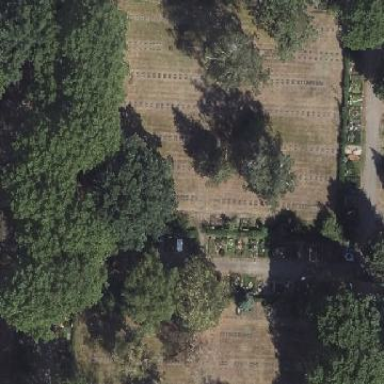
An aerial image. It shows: Sector in the cemetery.